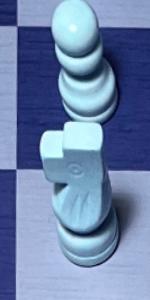
Label: Knight_White